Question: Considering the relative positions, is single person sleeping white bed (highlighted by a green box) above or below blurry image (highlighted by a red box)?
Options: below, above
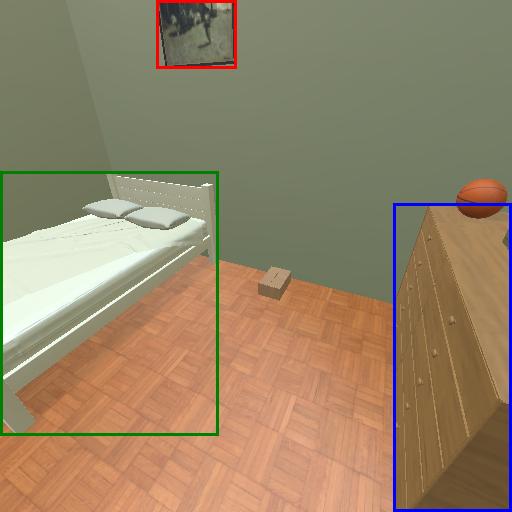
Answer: below